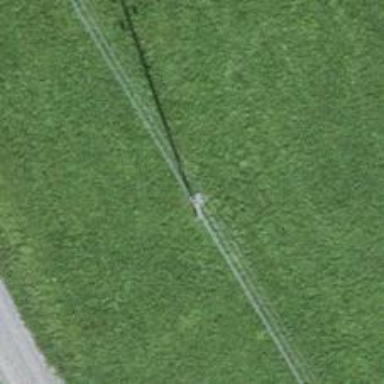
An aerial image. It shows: Utility pole as the man-made structure.